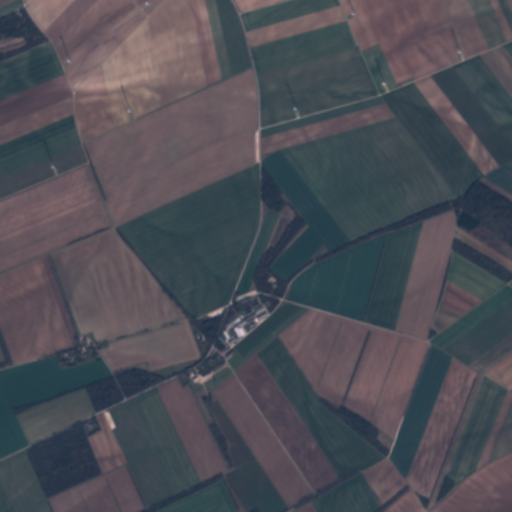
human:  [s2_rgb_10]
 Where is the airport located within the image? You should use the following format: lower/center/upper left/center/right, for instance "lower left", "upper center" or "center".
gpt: The airport is located in the lower center of the image.
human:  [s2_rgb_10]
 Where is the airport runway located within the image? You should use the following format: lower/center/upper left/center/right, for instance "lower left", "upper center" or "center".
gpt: The airport runway is located in the lower center of the image.
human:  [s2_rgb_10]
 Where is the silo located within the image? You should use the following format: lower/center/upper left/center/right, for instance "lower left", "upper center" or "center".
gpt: The silo is located in the lower center of the image.
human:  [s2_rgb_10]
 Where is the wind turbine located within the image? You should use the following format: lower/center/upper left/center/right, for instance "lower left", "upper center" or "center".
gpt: The wind turbine is located in the upper of the image.
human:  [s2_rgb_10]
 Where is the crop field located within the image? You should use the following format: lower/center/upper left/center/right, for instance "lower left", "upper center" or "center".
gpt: There is no crop field in the image.